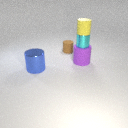
small yellow rubber cylinder above small cyan metal cylinder